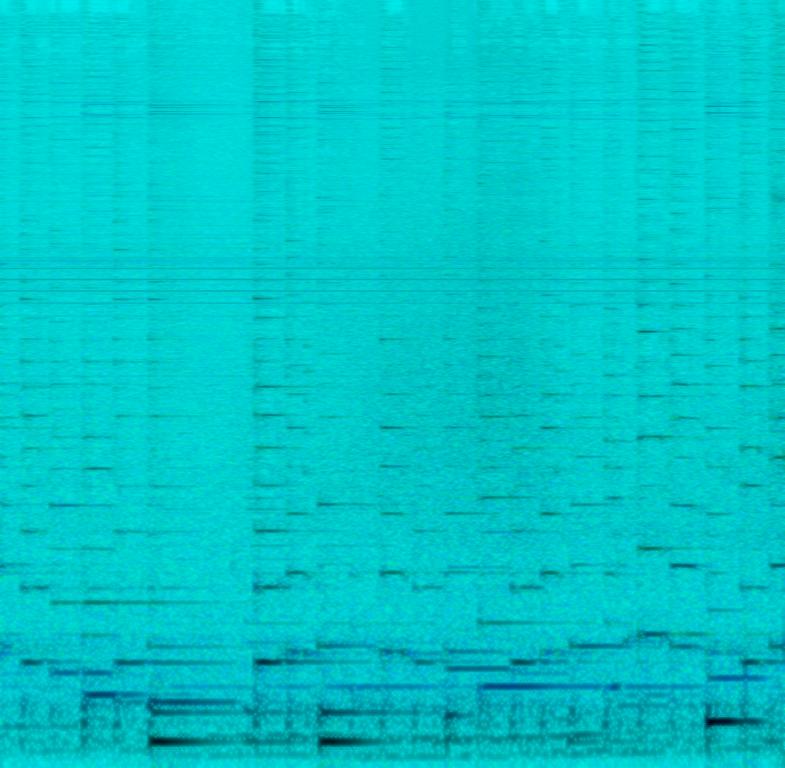
The low quality recording features an arpeggiated acoustic guitar melody and some cars passing by sounds in the background. It sounds heartfelt, emotional and sad. The recording is noisy.